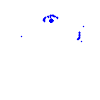
Particle: proton